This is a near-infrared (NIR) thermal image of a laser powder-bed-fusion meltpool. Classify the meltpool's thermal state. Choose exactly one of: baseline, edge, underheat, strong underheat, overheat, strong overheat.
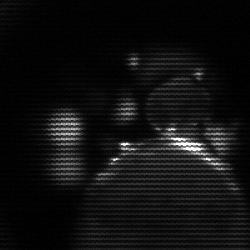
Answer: baseline